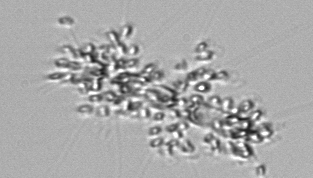
Label: Chaetoceros_didymus_TAG_external_flagellate